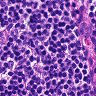
Metastatic tissue present: no